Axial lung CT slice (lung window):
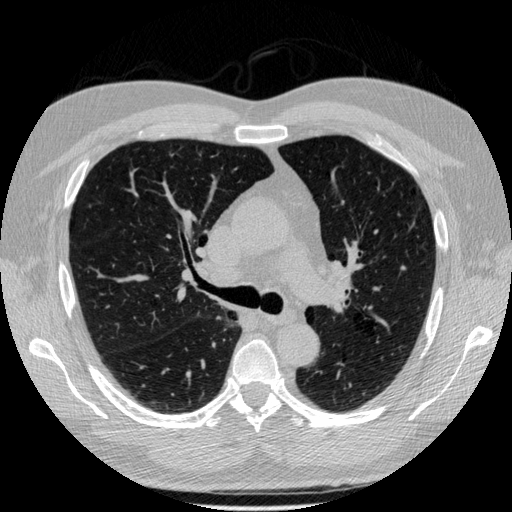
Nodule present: no